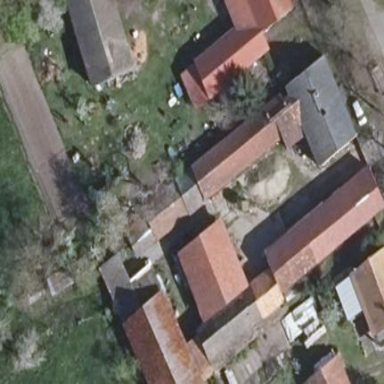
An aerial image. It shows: Gabled building with the roof oriented along its structure.